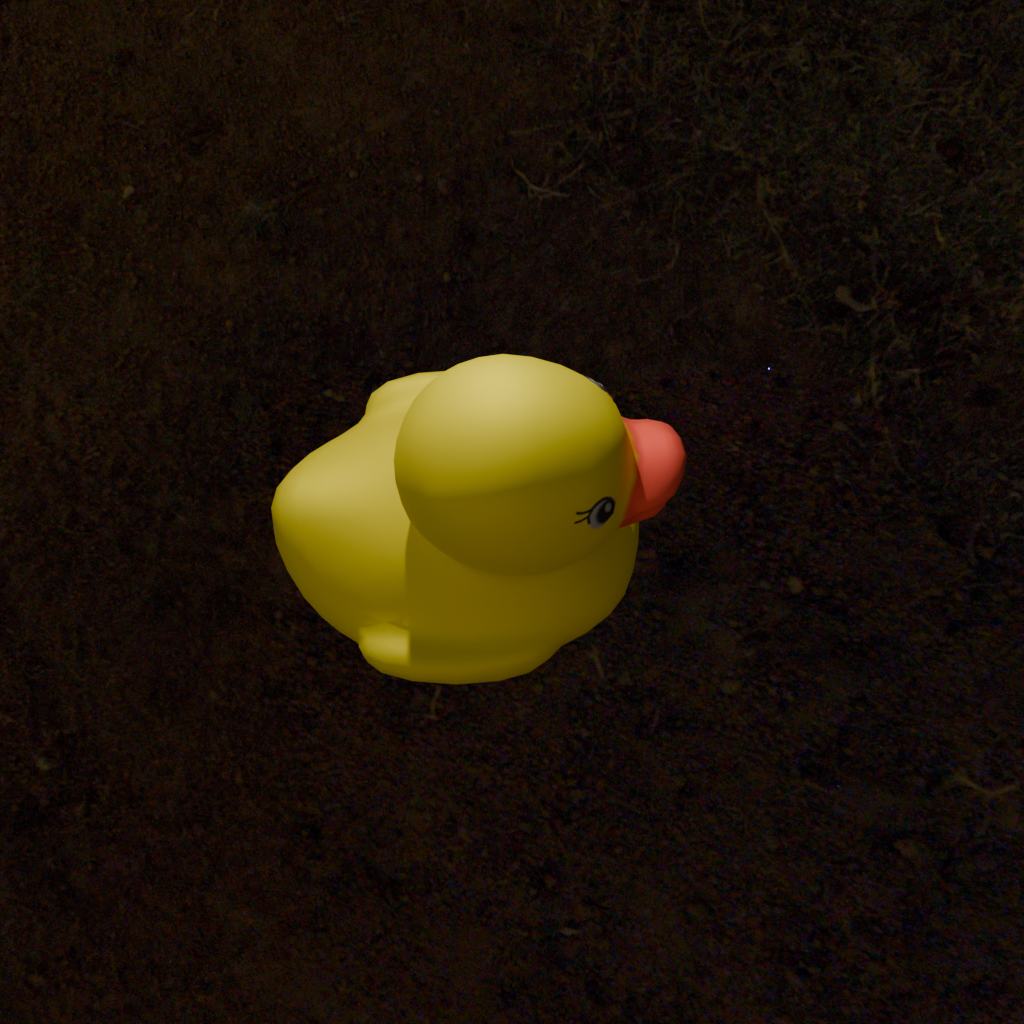
an image of a yellow rubber duck seen from <right_top> in a starry sky over a savanna at night.